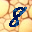
Label: 8